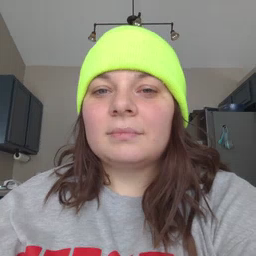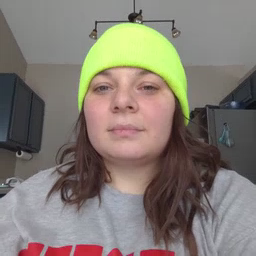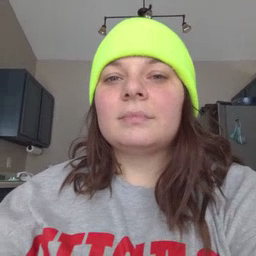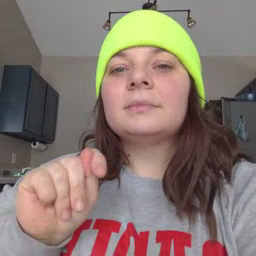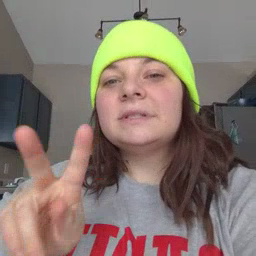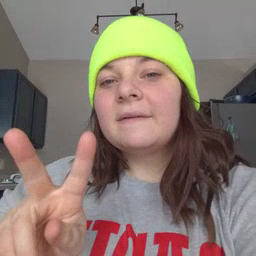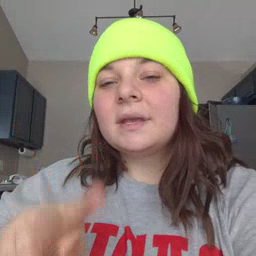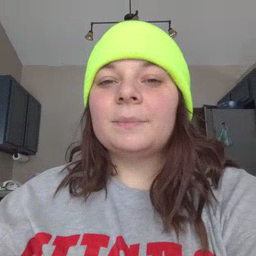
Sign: TV